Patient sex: M
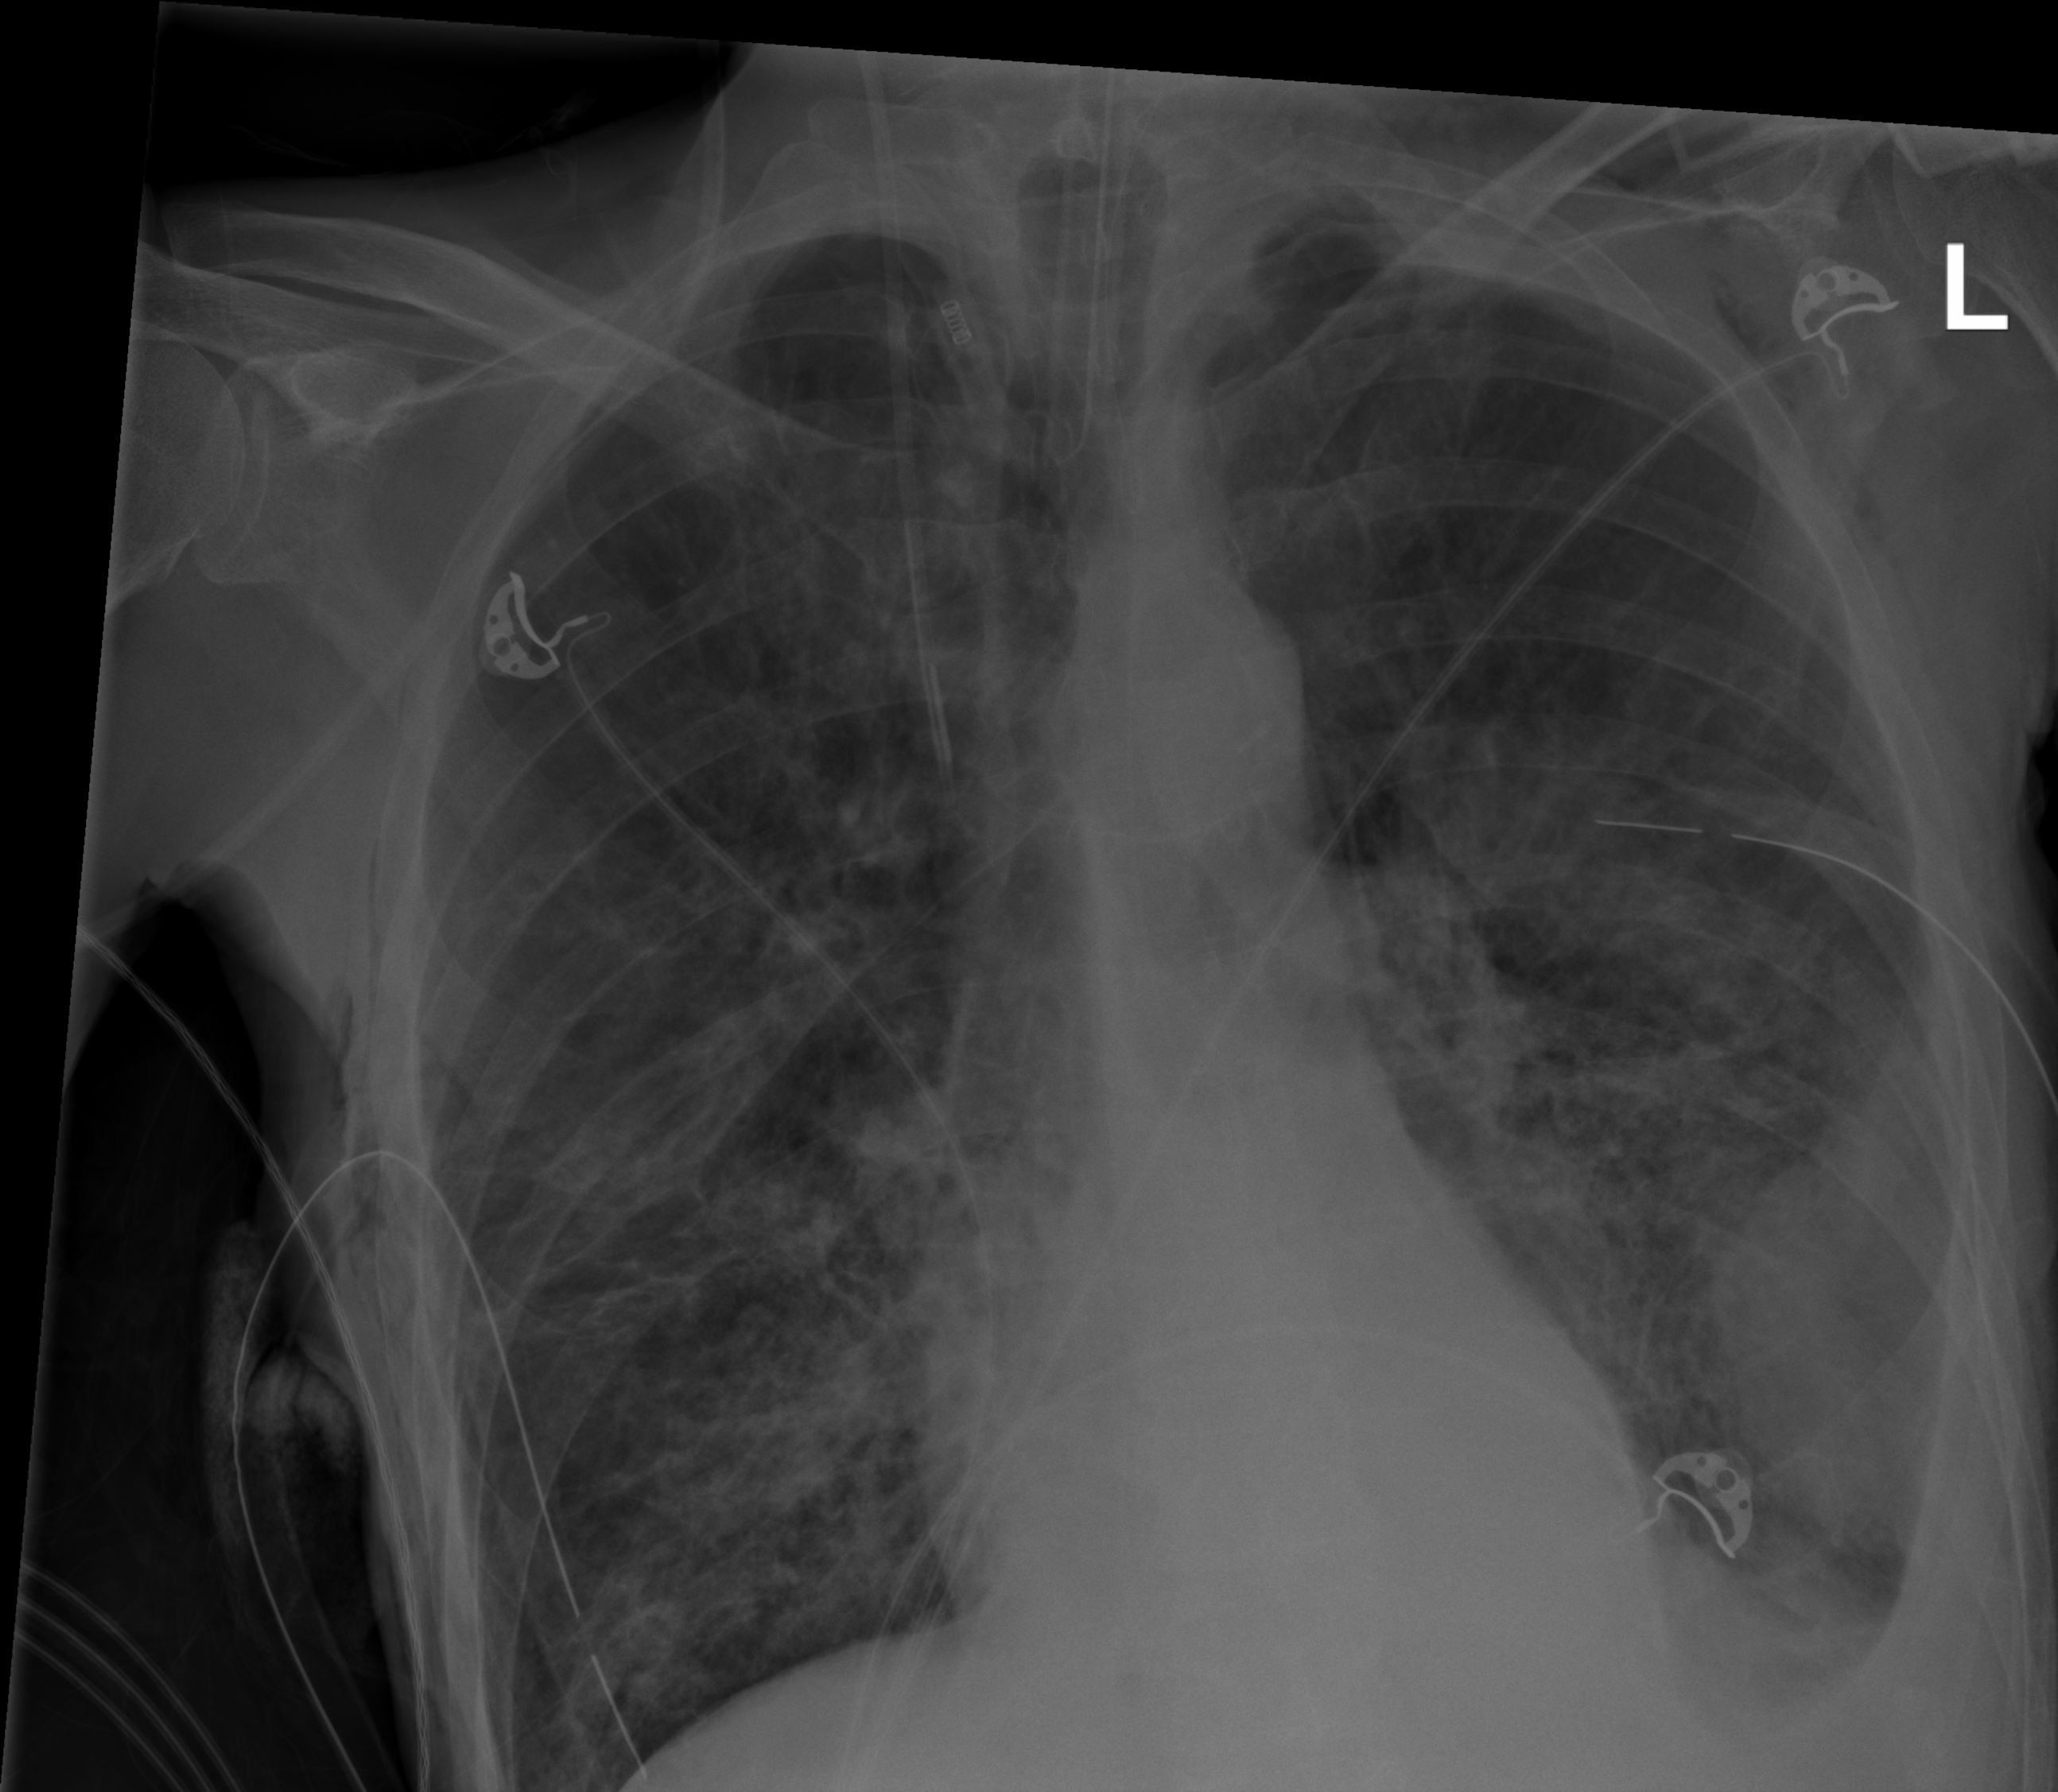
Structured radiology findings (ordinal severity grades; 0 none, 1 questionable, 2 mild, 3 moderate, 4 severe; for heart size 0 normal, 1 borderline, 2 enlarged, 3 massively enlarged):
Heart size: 0
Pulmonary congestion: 0
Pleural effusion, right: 1
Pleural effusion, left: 3
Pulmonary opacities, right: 2
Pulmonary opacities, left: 2
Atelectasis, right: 2
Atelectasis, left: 3